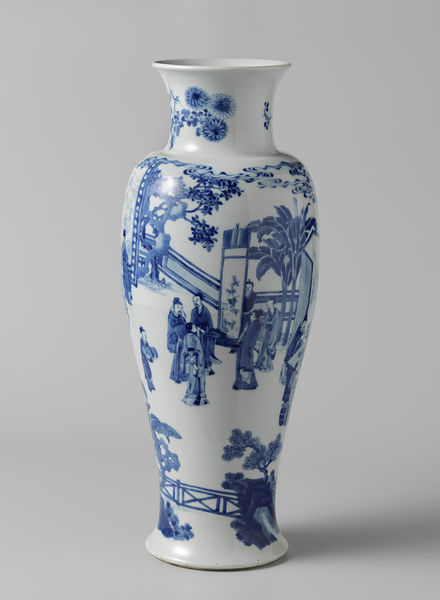
Titel: Vaas, gedecoreerd met een rondom doorlopende voorstelling van vier groepen geleerden in een omheinde tuin
Standort: Amsterdam
Institution: Rijksmuseum
Schlagwörter: blanc, porcelaine, fleur, antique, vase, bleu, chine, asie, art, moine, qong